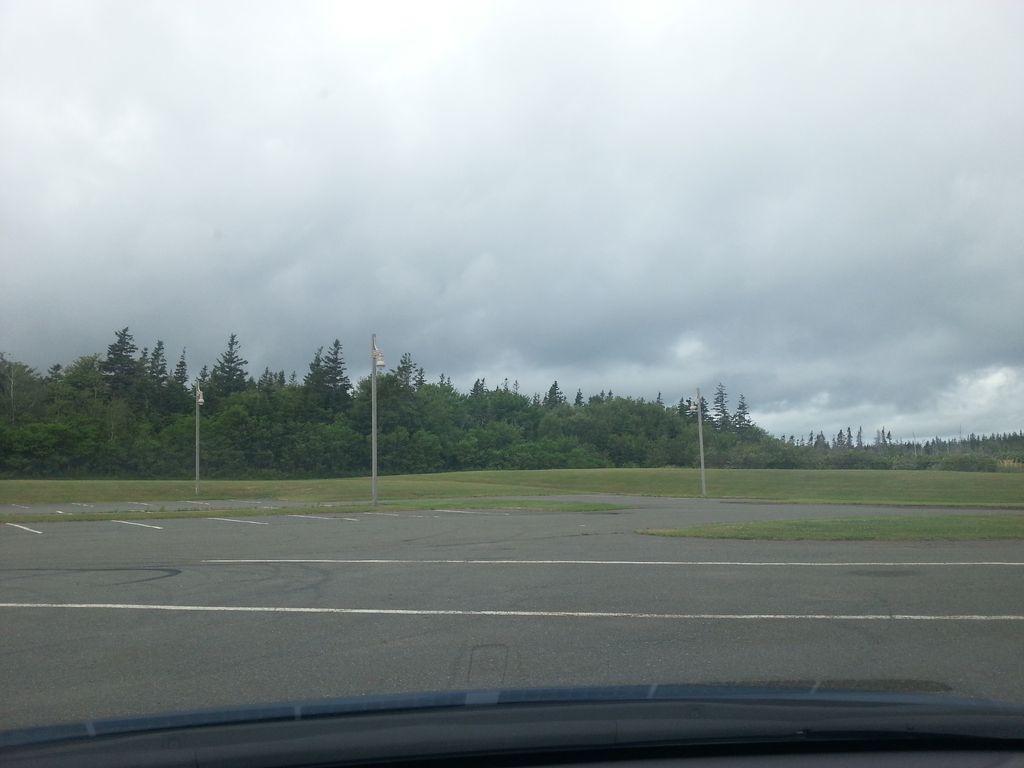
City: charlottetown